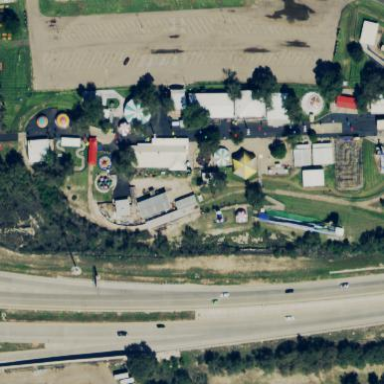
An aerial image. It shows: Theme park.